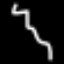
Label: squiggle